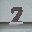
Label: 2